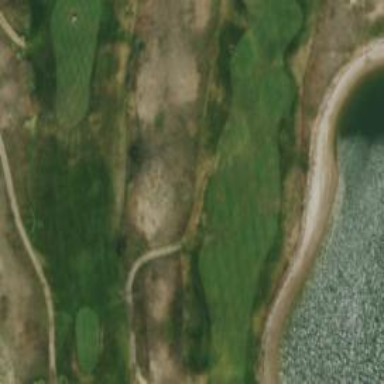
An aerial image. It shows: View of golf hole.